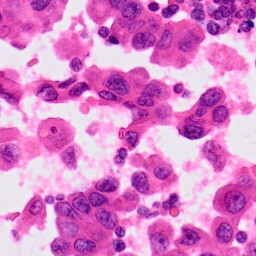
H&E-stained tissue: Lung